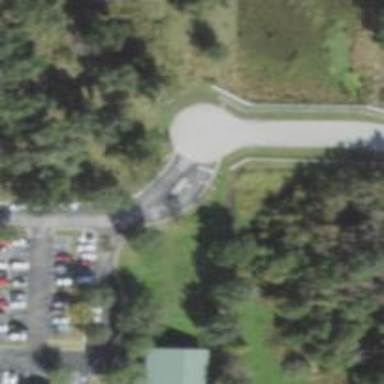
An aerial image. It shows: Turning circle on the road.